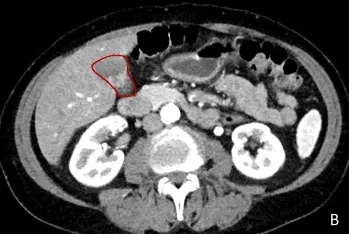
Macroscopic finding. With gallbladder (red) and metastasis (blue).
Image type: radiology (ct)